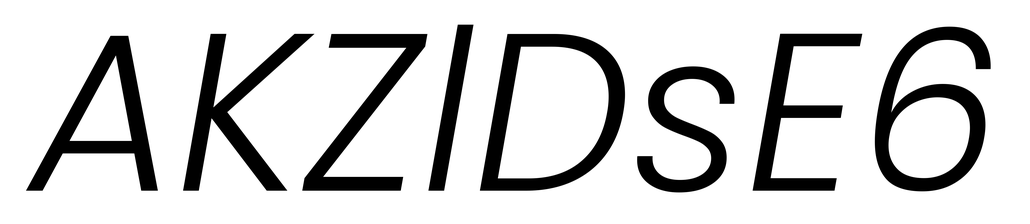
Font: Poppins-LightItalic